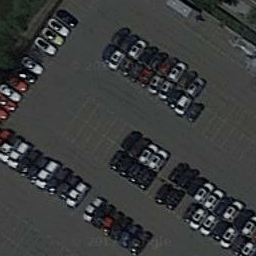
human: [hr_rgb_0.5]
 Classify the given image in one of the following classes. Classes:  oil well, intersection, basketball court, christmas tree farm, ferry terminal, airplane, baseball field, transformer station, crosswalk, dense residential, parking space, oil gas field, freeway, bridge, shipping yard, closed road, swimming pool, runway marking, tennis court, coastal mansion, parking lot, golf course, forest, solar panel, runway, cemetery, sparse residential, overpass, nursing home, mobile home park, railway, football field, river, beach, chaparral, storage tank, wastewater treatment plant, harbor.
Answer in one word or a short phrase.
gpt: parking lot